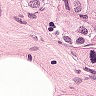
Metastatic tissue present: yes